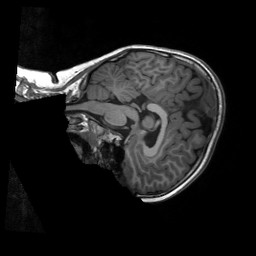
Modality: T1w
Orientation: sagittal
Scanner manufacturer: siemens
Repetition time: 2.3 s
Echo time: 0.00229 s